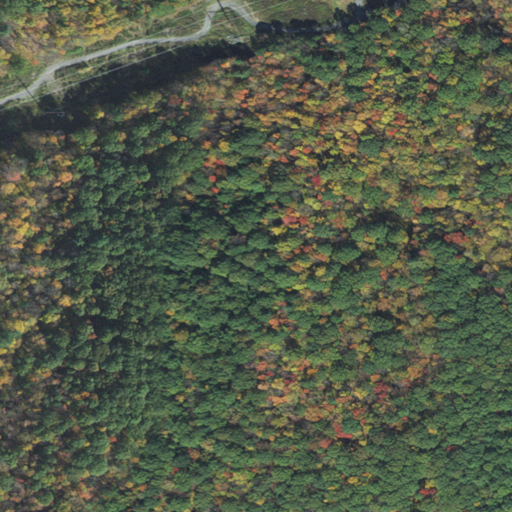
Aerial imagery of mountain in Massachusetts named Arthurs Seat containing deciduous forest, mixed forest, and pasture